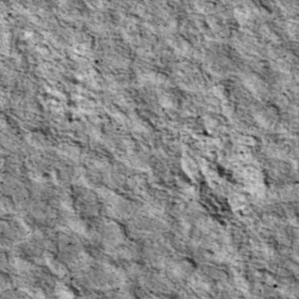
Label: non_frost